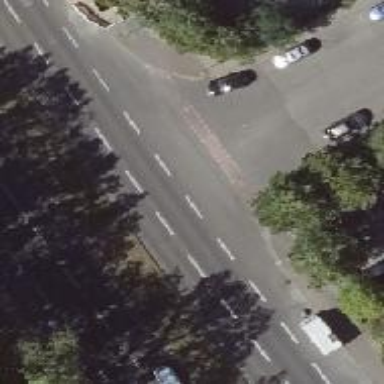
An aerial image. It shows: Uncontrolled crossing on the road.